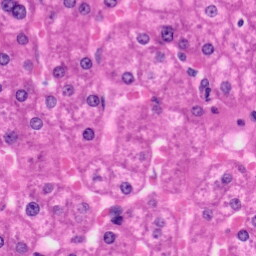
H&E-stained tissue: Liver